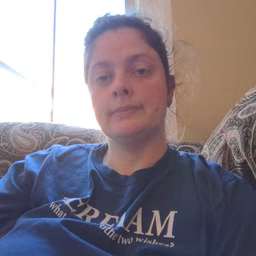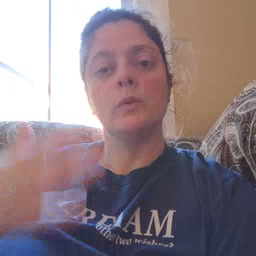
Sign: noisy